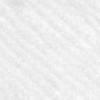
Label: no_change